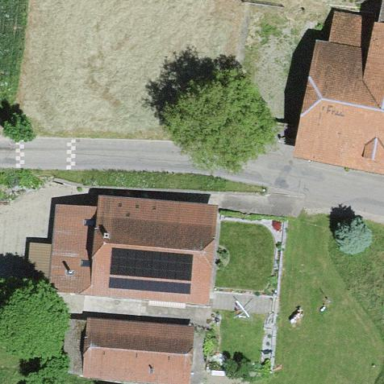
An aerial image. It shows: Farmyard area.